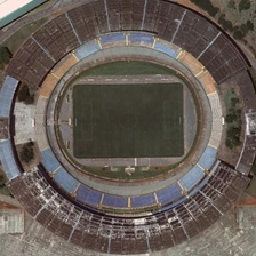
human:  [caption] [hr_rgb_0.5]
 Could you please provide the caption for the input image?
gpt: Some green trees were scattered around the old stadium.

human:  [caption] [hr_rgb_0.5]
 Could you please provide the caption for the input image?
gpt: The old stadium was sparsely littered with green trees.

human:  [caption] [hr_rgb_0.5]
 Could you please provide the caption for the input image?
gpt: Some green trees are scattered around the old stadium.

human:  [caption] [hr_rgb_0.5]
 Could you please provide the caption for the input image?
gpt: Some green trees were scattered around an old stadium.

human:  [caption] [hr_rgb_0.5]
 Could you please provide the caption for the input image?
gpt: Some green trees were scattered around an old gymnasium.